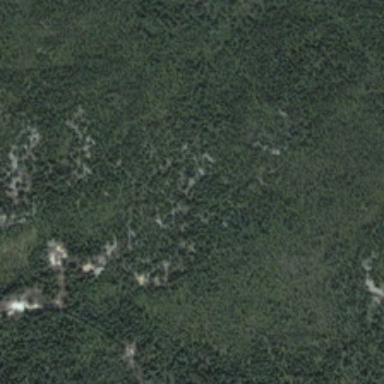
There are pieces of bareland in the forest .